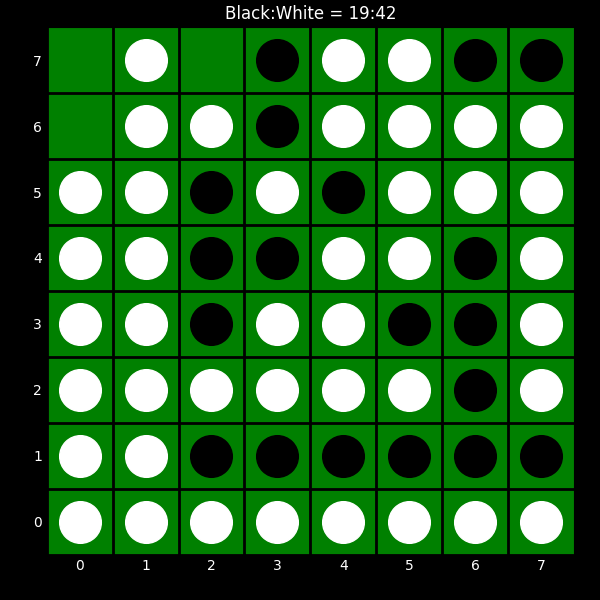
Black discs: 19
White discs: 42